Current action and preconditions to check: trajectory_clear

Your task: For each precondition in the list above, predict whether it will hold at this action.

Consider the current scene as observed from the mobile robot's camera, and analyze the predicted future states of all dynamic agents (e.g., people, animals, vehicles, or any moving entities) within the NEXT SECOND.

IMPORTANT: Only answer "very likely" if you are absolutely certain—based on strong, clear evidence—that a dynamic agent will violate the precondition in the predicted future state. Do NOT answer "very likely" for unlikely, ambiguous, or low-probability risks.

Ask yourself for each precondition: Is there a high probability, with clear and convincing evidence, that the predicted future states of any dynamic agent will interfere with the predicted future state of the currently executing action within the NEXT SECOND, causing that precondition to fail?

Assess the risk level based on these predictions. Use "likely" or "very likely" if motions create a clear risk of interference.

Use "neutral" or "improbable" if agents are nearby but their predicted paths are clearly diverging or non-conflicting.

Failure Risk Categories: "very improbable", "improbable", "neutral", "likely", "very likely"

Answer Format: Output ONLY the probability_of_failure value from these categories: "very improbable", "improbable", "neutral", "likely", "very likely"

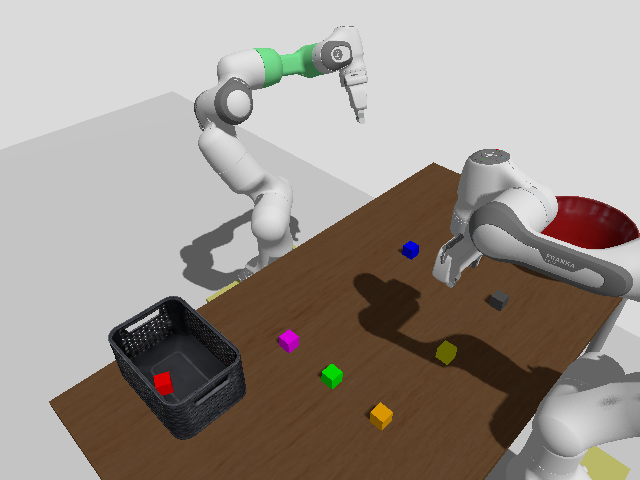

Answer: very improbable